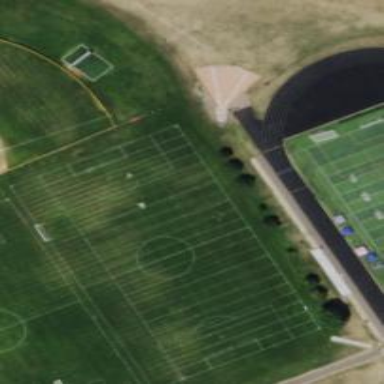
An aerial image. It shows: Soccer pitch for outdoor sports and leisure activities.